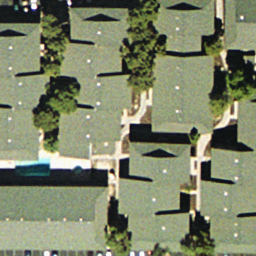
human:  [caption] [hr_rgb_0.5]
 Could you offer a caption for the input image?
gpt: This is a dense residential area with lots of houses with green roofs .

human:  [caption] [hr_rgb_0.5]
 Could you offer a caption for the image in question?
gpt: It is a dense residential area with lots of houses pressed together .

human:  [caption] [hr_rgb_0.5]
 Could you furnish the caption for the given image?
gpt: There are lots of houses with green roofs pressed together .

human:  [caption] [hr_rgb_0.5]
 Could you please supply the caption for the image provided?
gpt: Lots of houses with green roofs are pressed together .

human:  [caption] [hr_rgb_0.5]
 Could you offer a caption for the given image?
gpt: Lots of houses pressed together .